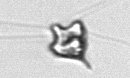
Label: Pyramimonas_longicauda